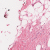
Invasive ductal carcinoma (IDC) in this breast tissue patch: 0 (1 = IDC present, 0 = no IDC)